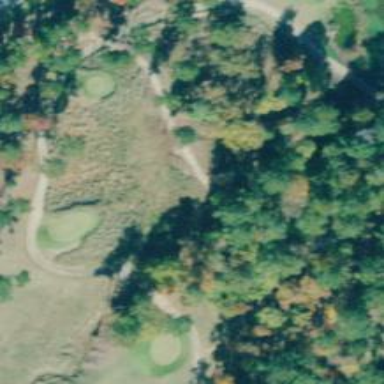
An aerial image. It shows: Path used for both walking and golf.